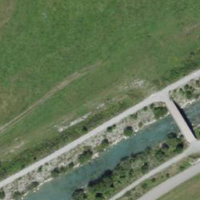
EUNIS habitat code: 26
Species observed at this site:
Tanacetum vulgare
Aythya fuligula
Anas crecca
Angelica sylvestris
Motacilla alba